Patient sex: F
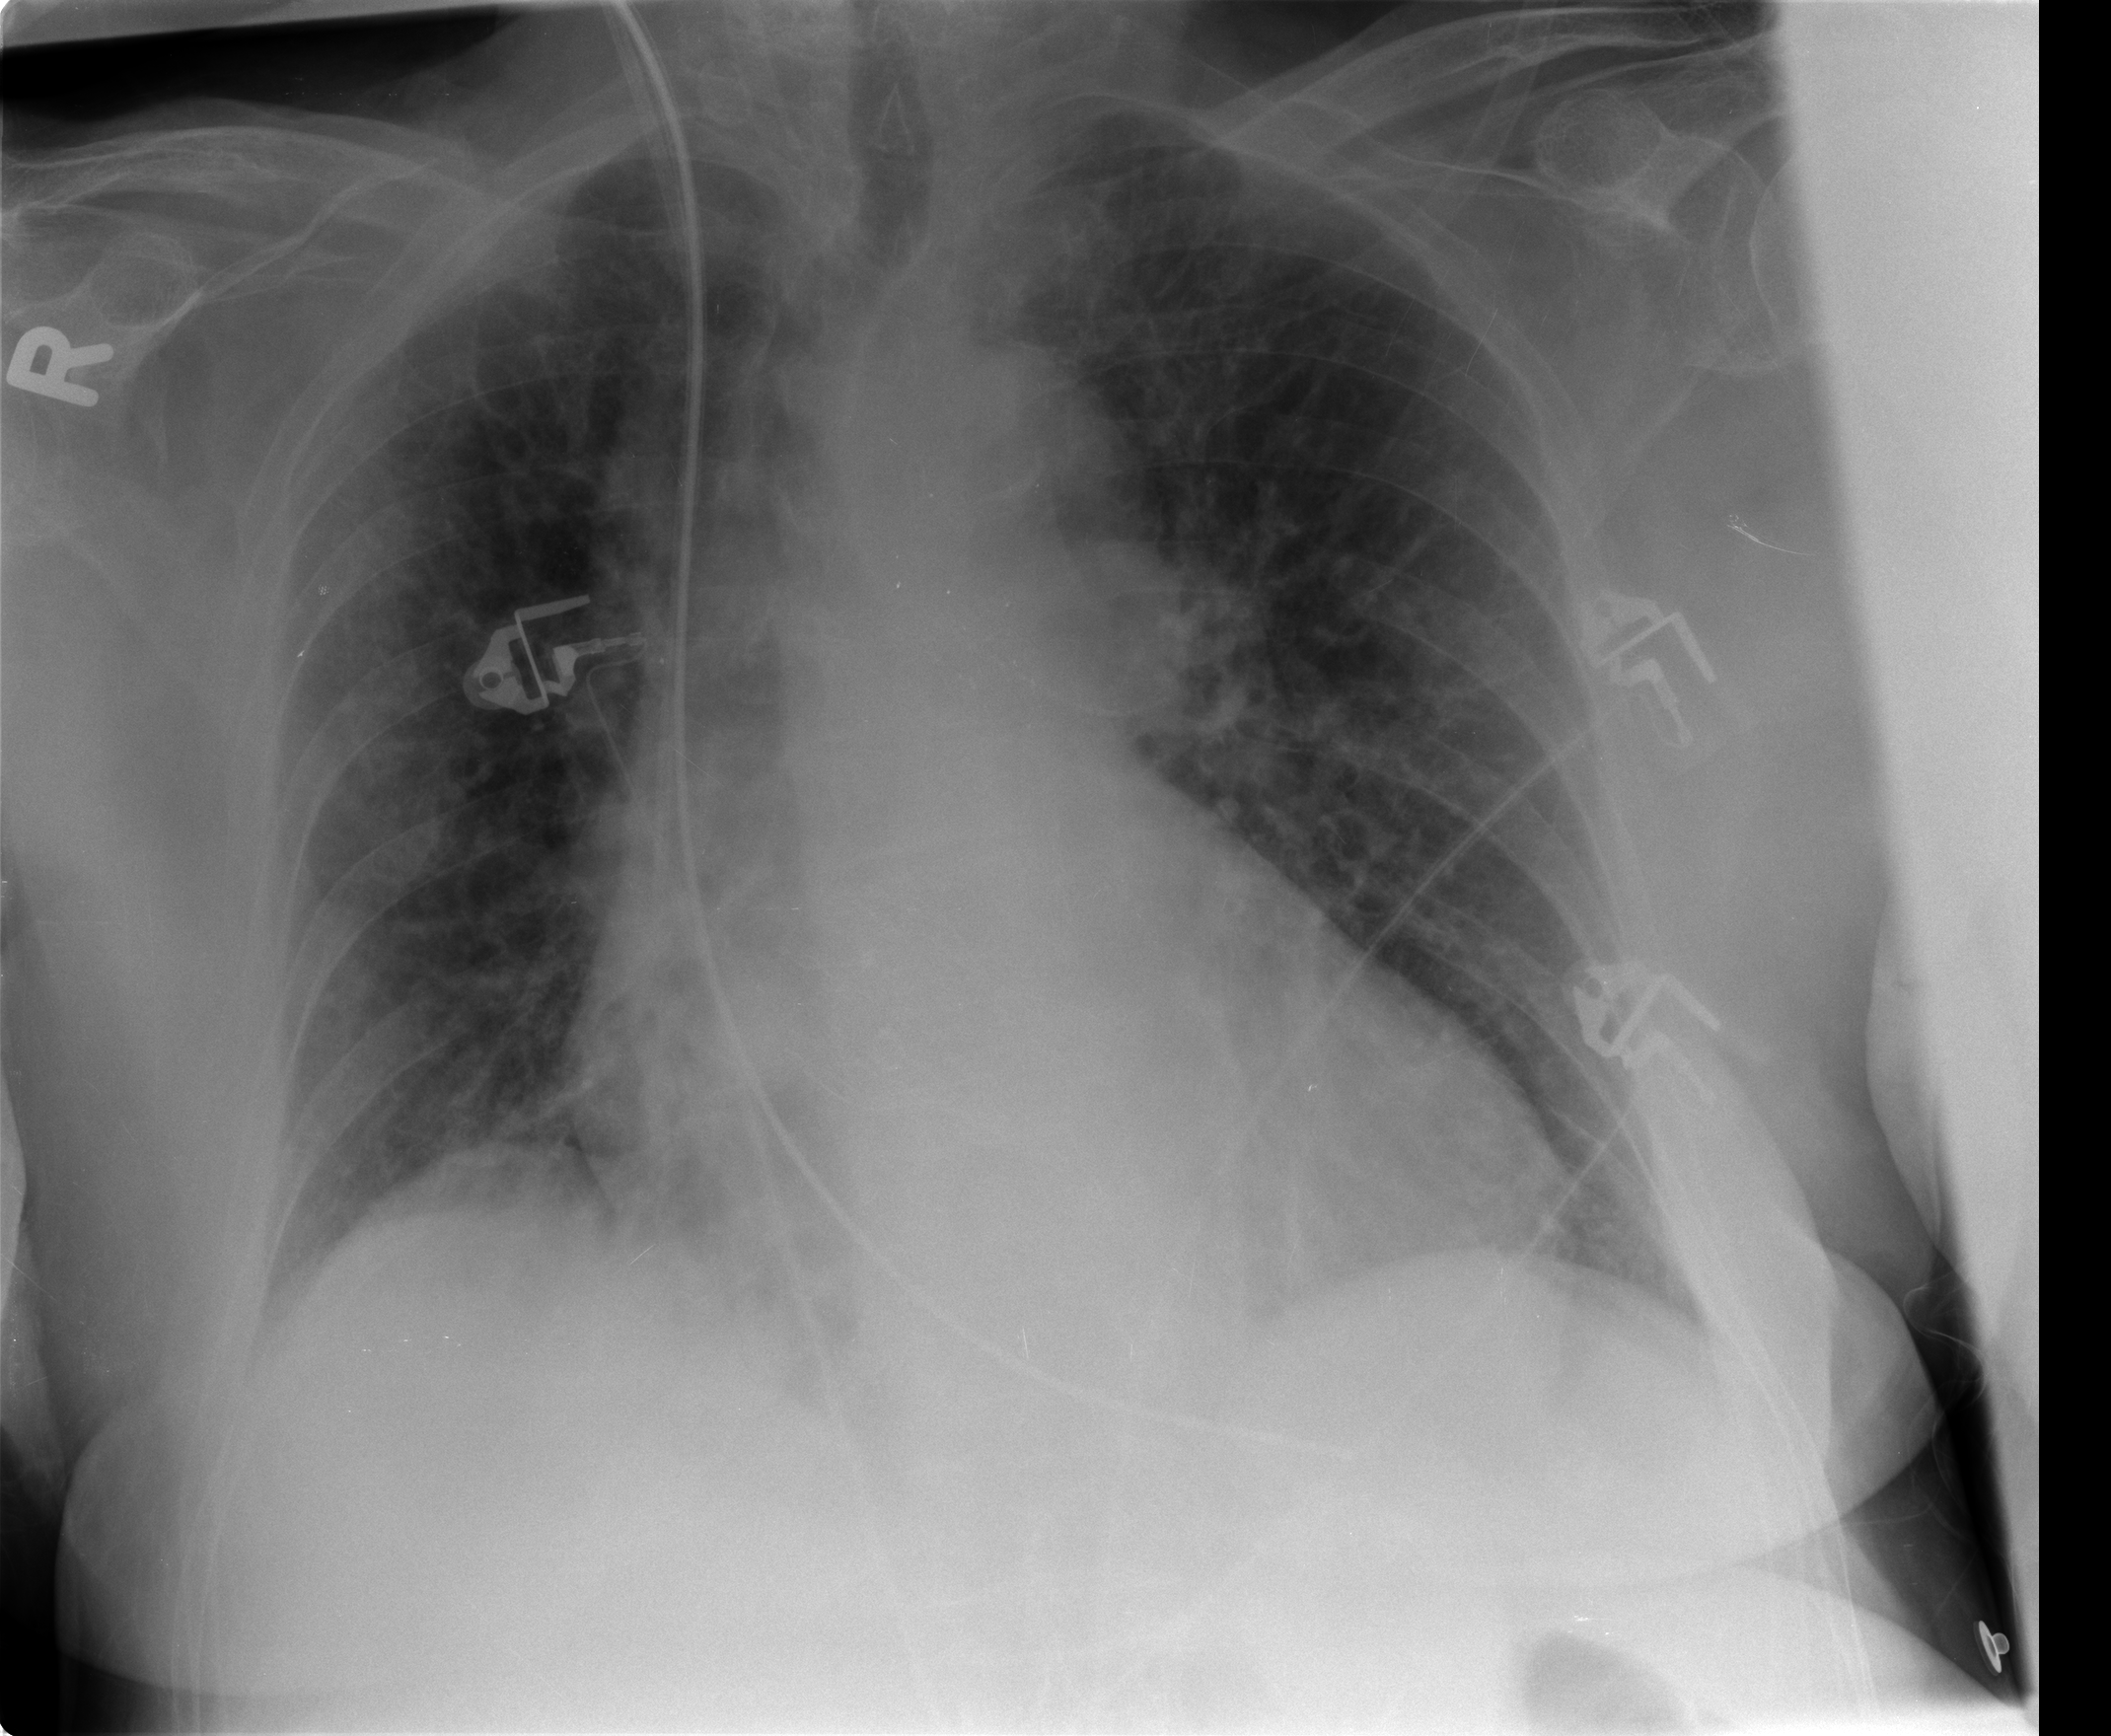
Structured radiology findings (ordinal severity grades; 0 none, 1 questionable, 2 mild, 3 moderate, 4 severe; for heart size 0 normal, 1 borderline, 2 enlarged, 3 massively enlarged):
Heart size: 2
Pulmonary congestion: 1
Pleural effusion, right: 0
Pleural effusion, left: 0
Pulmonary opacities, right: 0
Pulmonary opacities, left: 0
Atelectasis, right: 2
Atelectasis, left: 2